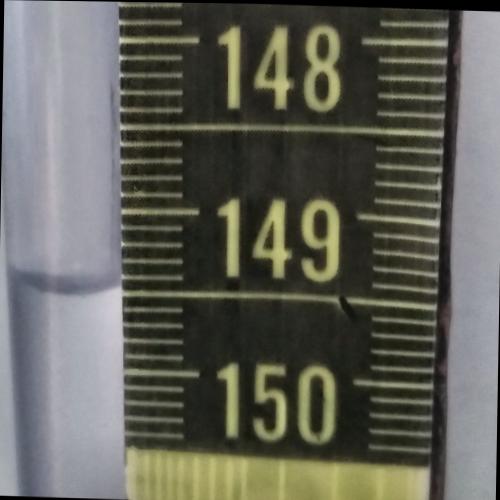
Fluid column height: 149.5 cm